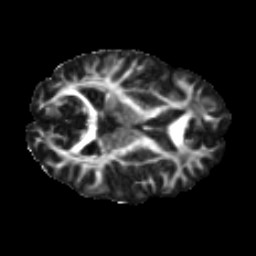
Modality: FA
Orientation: axial
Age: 22
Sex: male
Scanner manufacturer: ge
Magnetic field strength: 3 T
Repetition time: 7.8 s
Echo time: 0.0606 s